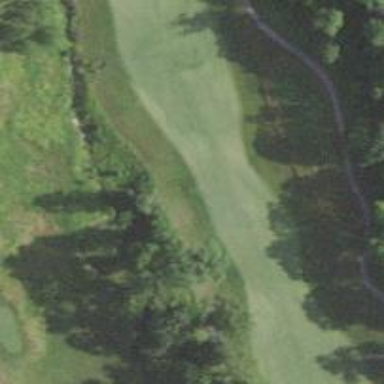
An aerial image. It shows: Golf hole.